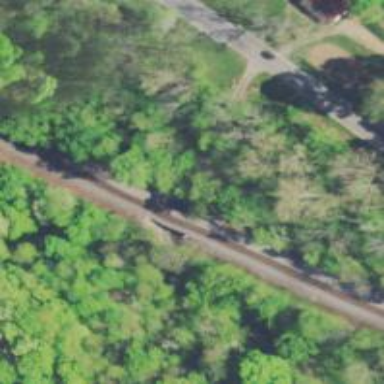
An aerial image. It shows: Bridge over railway line.